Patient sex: F
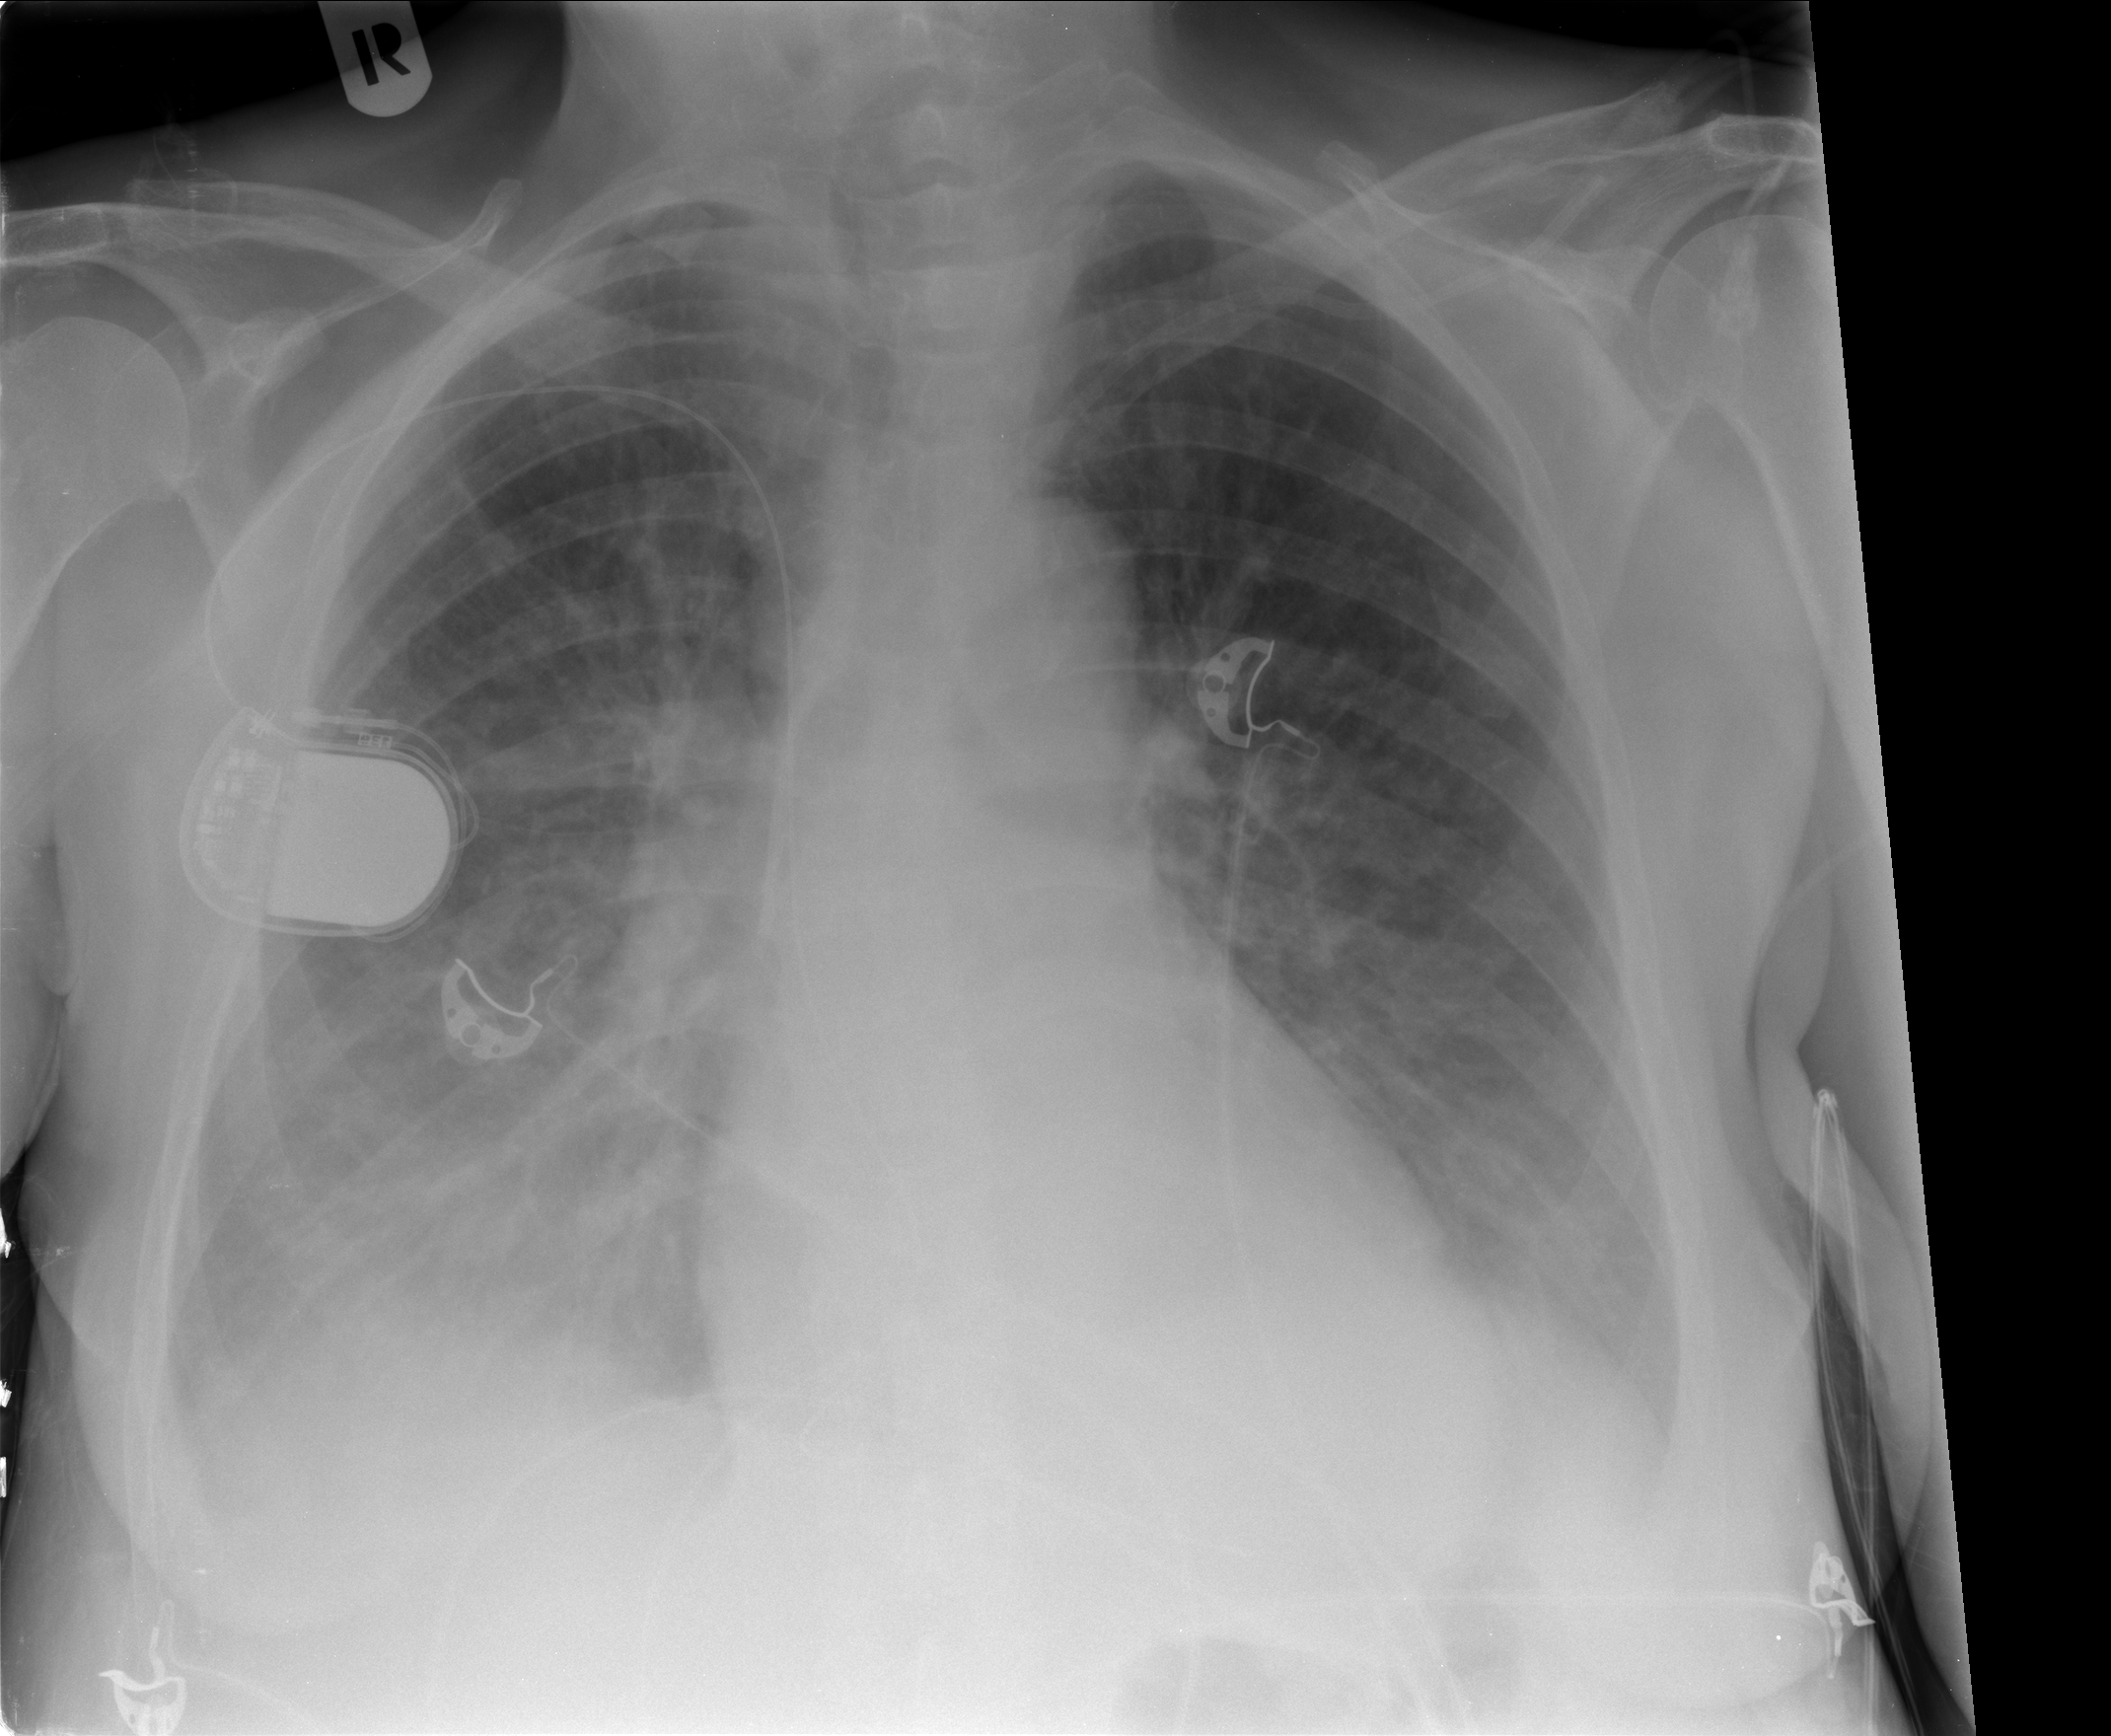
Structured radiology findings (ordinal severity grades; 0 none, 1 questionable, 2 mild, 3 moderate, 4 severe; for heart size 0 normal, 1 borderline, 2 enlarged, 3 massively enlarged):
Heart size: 0
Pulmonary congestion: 2
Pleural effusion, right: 3
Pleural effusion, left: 2
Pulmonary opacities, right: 2
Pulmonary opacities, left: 1
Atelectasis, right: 2
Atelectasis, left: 2